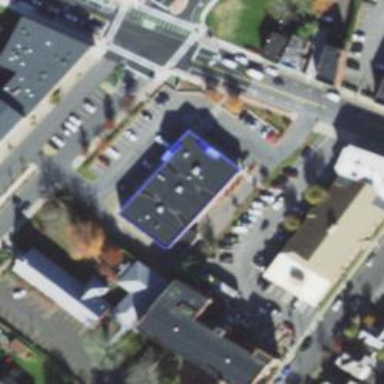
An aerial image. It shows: Pharmacy providing healthcare services.